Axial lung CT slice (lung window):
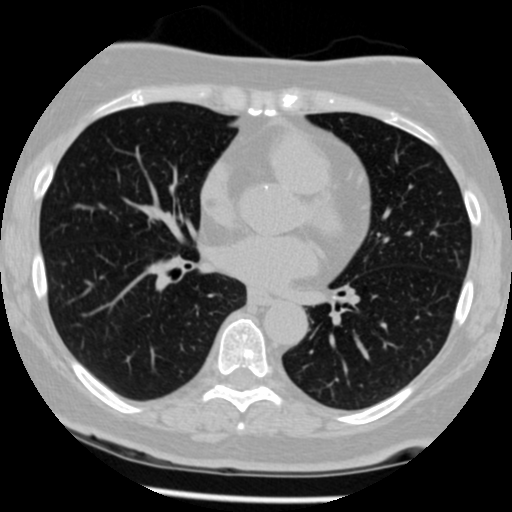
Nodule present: no